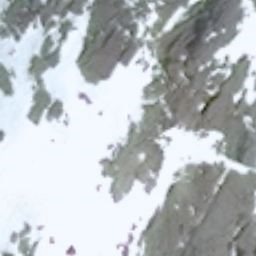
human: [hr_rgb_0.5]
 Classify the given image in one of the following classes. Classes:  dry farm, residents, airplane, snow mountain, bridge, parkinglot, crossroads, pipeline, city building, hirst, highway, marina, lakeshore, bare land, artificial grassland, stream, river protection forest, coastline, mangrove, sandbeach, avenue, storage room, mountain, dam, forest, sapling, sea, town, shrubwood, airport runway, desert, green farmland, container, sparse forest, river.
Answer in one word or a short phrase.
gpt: snow mountain